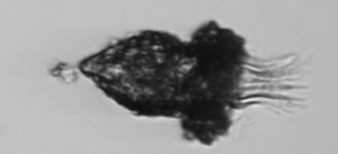
Label: Tintinnopsis